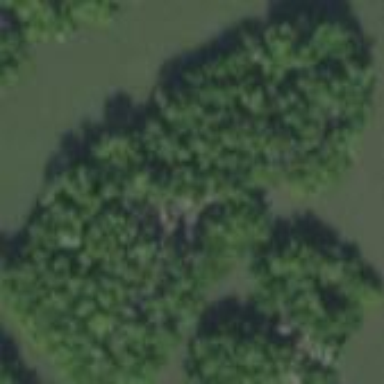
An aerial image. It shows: Mangrove wetland featuring plant community of Mangrove Swamp.